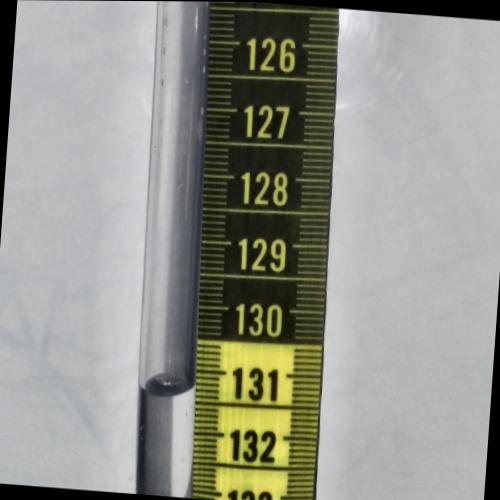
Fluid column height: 131.3 cm